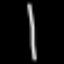
Label: line